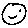
Label: smiley face